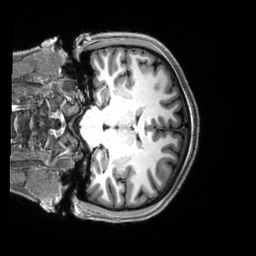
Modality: T1w
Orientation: coronal
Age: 21
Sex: female
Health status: healthy
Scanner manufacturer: siemens
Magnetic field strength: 3 T
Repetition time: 2.5 s
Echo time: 0.00222 s